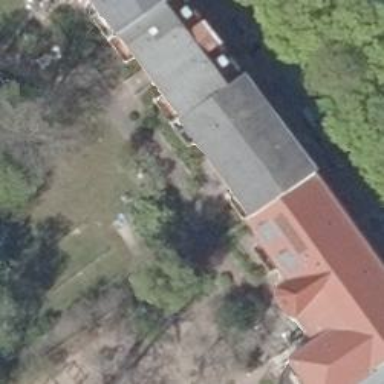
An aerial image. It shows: Historic residential building with baroque architecture. It has gabled roof made of red roof tiles.